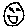
Label: smiley face